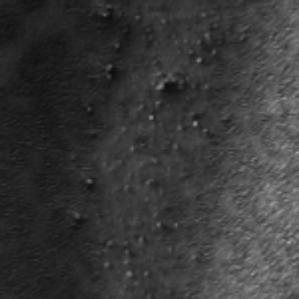
Label: frost